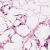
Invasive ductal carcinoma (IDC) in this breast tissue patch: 0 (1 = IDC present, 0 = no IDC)